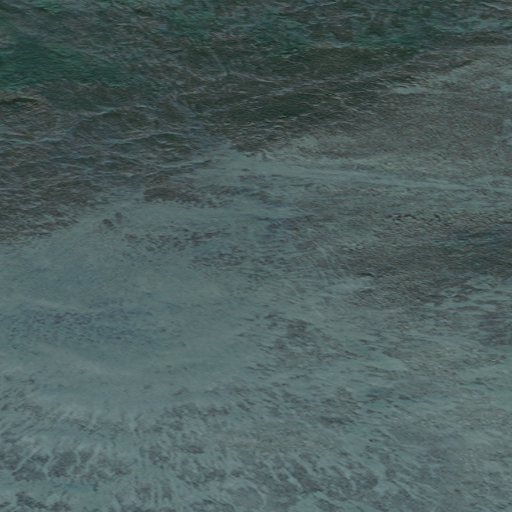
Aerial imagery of mountain in Alaska named Arctic Dome containing only unknown